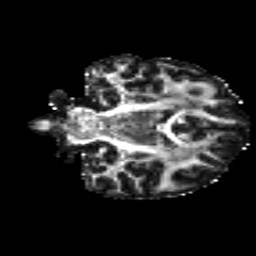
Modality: FA
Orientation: coronal
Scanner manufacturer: siemens
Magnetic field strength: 3 T
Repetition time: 4.16 s
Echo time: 0.0806 s